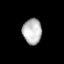
Tissue: prostate
Cell type: Myeloid cells
Senescence score: 0.3549
Nuclear area (px): 482
Mean DAPI intensity: 183.795